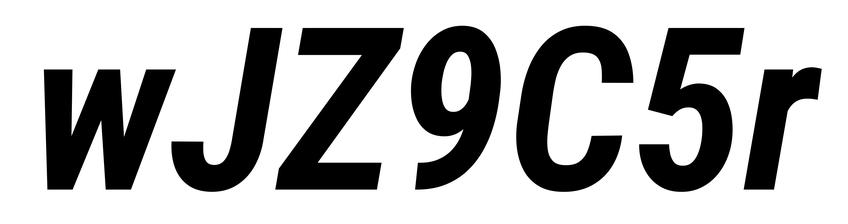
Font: Roboto-Italic_Condensed_Bold_Italic